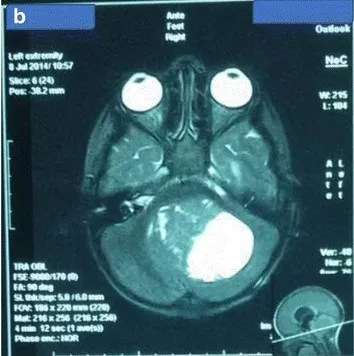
T2 W/FLAIR. Image shows cerebellar vermis lesion that was hypointense on T1WI and heterogeneous on T2WI, vith perilesional edema, and triventricular hydrocephalus.
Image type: radiology (mri)